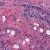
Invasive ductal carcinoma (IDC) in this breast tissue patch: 1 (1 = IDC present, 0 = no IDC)